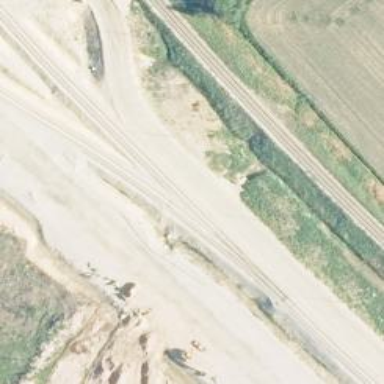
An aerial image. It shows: Wedge is used for the railway derail.